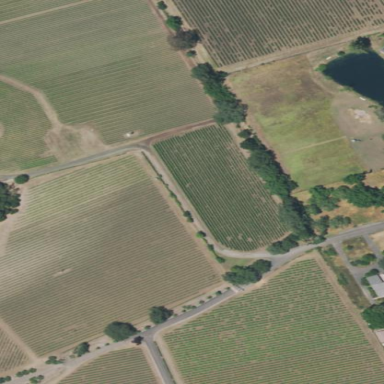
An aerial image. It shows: Vineyard with grape crops.